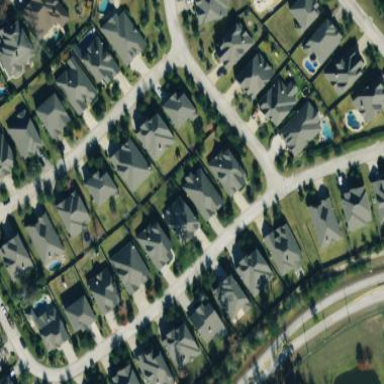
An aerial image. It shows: Residential area within neighborhood.